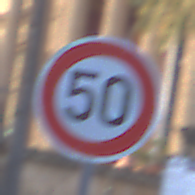
Verkehrszeichen: Geschwindigkeit50
Umgebung: Outdoor, Urban
Tageszeit: SunriseSunset
Wetter: PartlyCloudy
Licht: Natural
Jahreszeit: NotSpecified
Kontrast: LowContrast